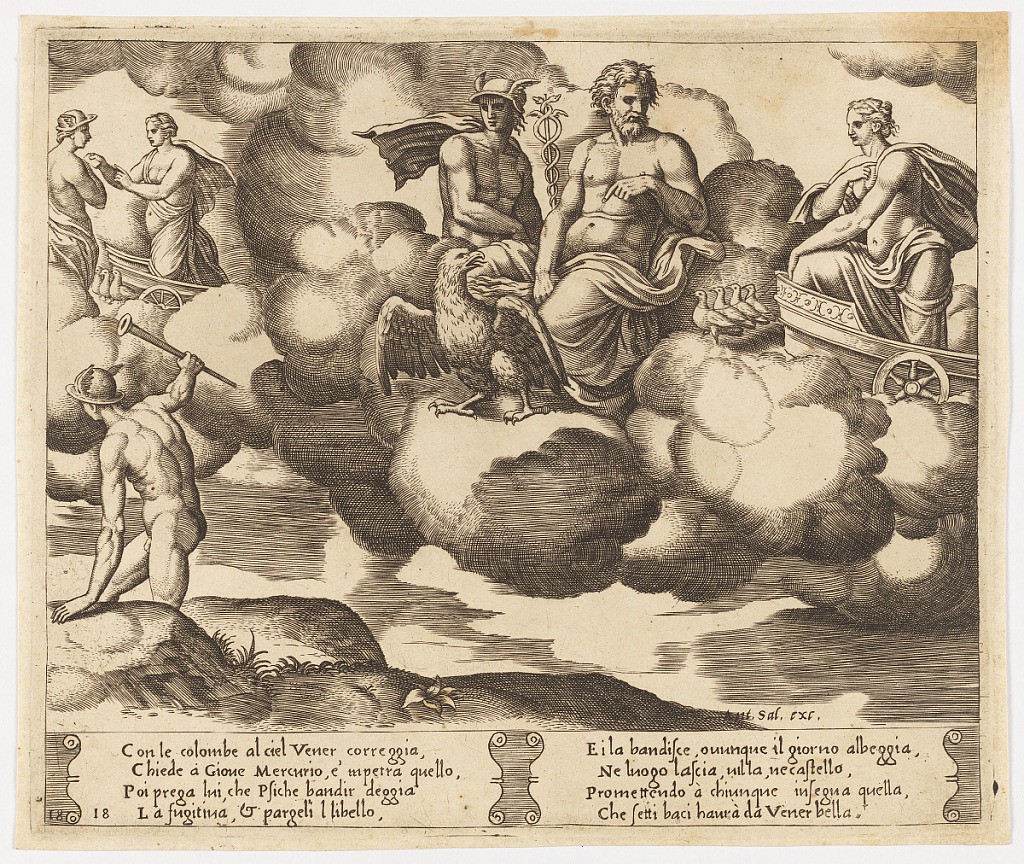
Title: Venus Complains to Jupiter
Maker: Master of the Die, Italian or German, 1530 - 1560
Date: mid-16th century
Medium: Engraving on laid paper
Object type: Print
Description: Among clouds, Jupiter sits at center, with an eagle before him, Hermes at left with winged helmet and staff. Venus arrives from right on a chariot, preceded by doves. Behind them, to the left, Venus converses with Hermes. Hermes in a hilly landscape at lower left. Below, a narrative inscription.